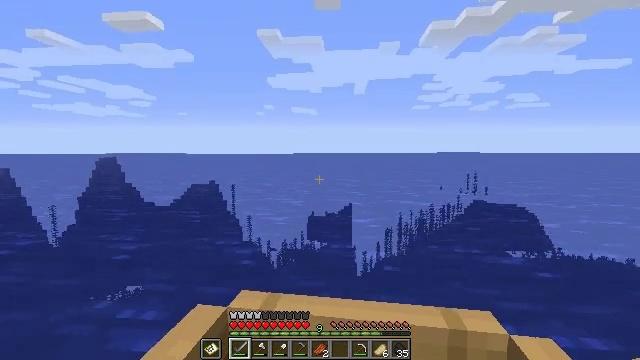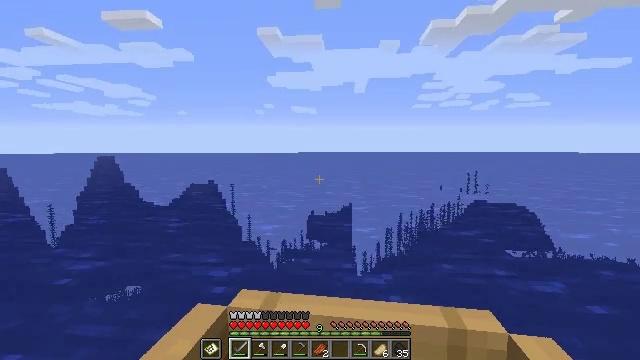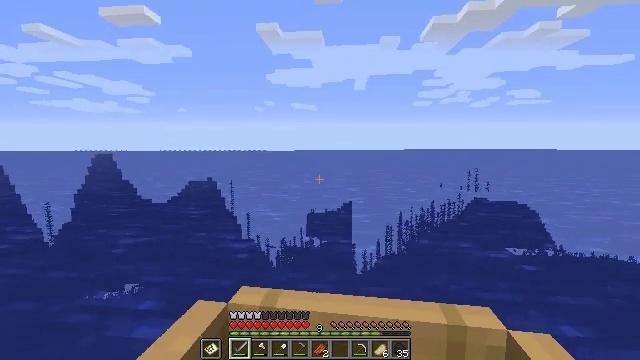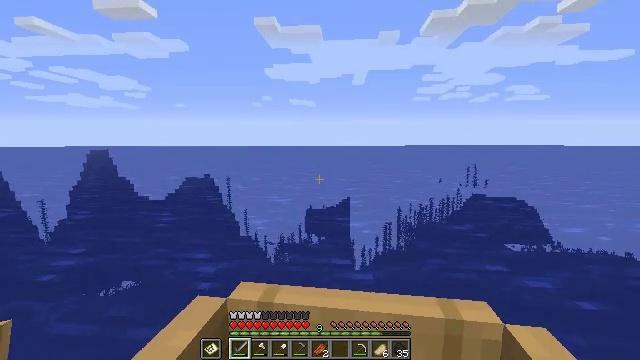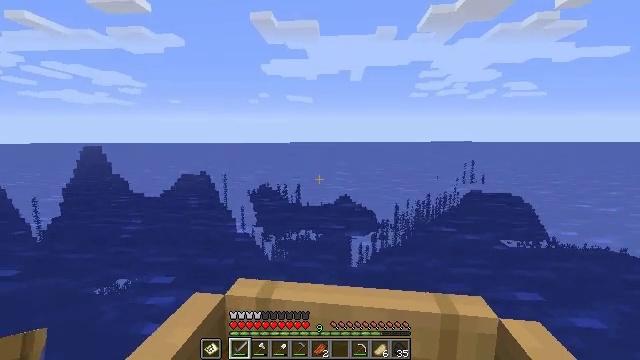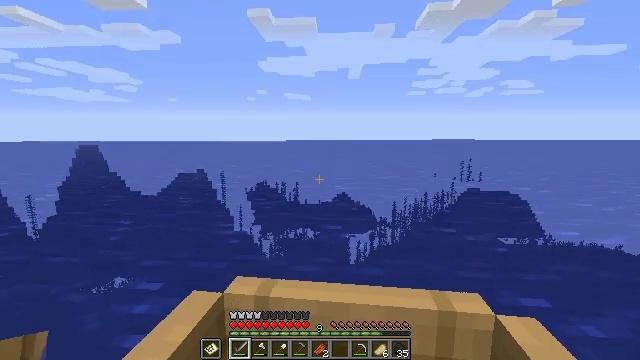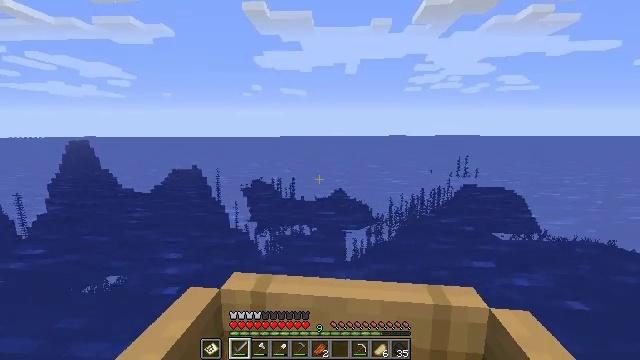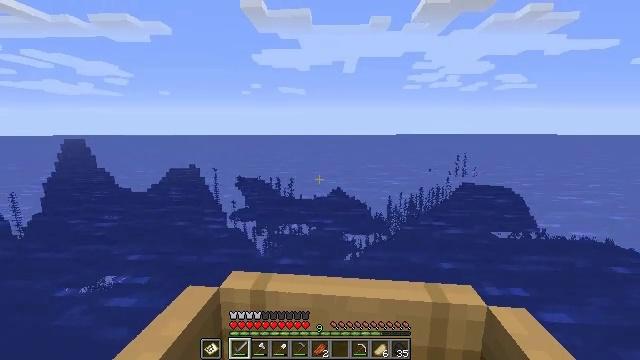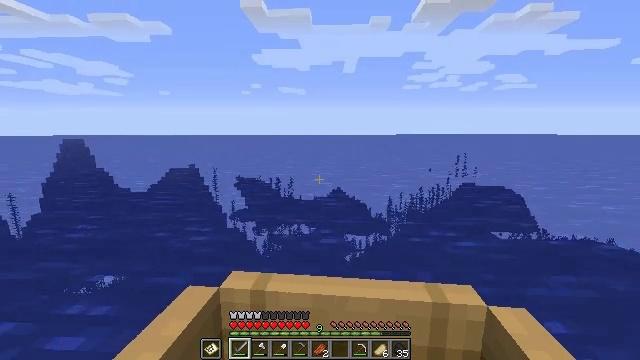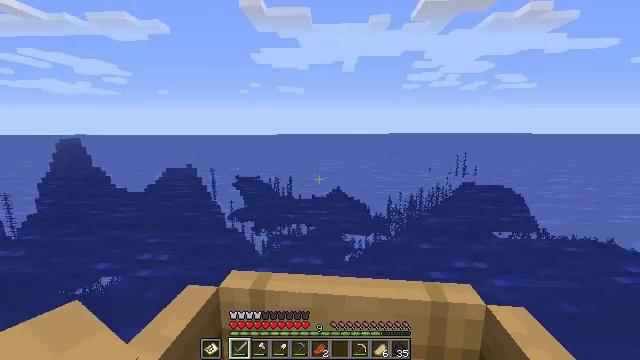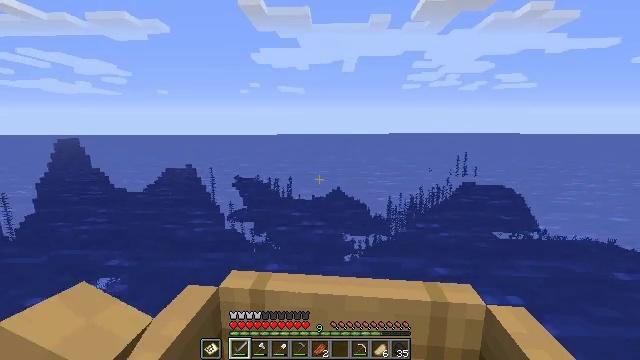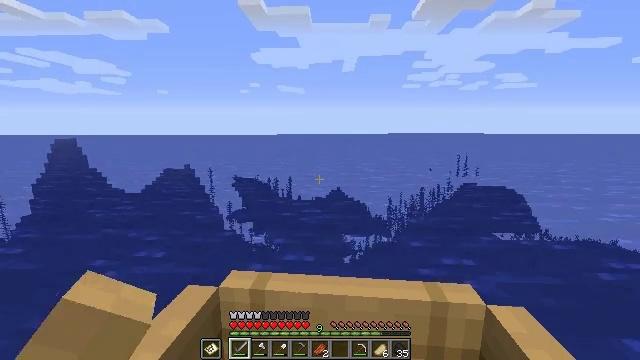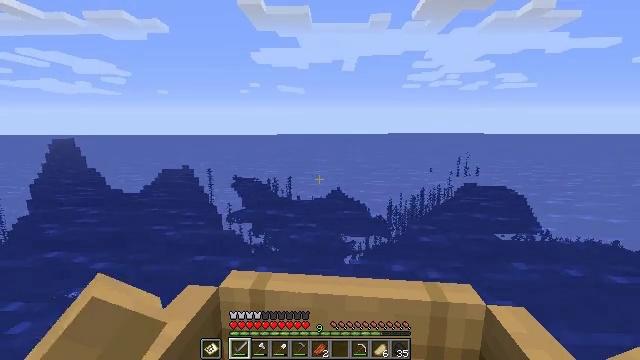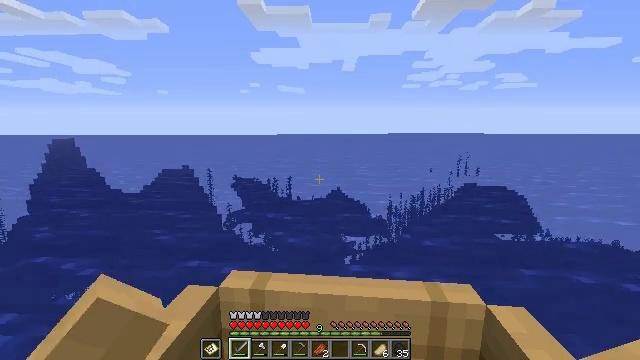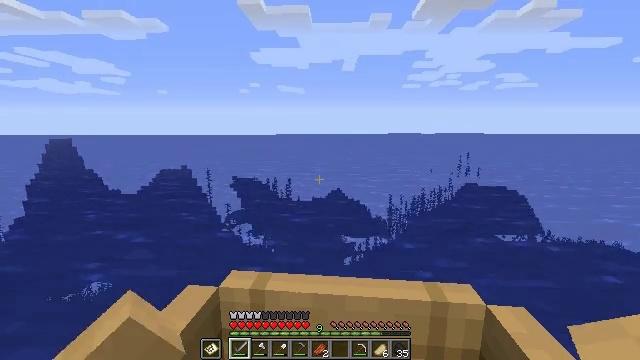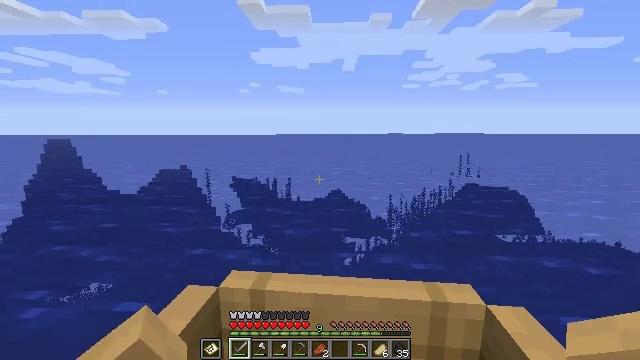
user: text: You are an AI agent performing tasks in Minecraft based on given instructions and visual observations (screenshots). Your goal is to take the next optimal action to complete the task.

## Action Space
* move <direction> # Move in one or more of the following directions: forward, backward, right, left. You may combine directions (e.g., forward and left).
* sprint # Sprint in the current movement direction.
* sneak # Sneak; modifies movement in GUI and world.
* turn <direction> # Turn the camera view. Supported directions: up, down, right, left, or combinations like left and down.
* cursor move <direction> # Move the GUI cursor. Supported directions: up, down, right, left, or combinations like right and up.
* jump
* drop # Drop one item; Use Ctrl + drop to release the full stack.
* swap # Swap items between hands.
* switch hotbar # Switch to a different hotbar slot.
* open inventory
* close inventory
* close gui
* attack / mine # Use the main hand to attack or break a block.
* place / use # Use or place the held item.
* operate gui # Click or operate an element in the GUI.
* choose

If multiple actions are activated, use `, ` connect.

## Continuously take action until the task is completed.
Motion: motion action
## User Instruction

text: Collect sand to make glass.
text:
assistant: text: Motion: move forward
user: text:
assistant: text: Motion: move forward
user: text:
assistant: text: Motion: move forward
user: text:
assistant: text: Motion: move forward
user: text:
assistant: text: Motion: move forward
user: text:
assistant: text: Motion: move forward
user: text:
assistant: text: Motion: move forward
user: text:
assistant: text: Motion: move forward
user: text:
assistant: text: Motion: move forward
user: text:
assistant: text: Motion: move forward
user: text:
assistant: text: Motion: move forward
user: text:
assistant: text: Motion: move forward
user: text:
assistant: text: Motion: move forward
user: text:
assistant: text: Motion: move forward
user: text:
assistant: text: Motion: move forward
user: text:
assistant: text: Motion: move forward
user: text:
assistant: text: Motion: move forward
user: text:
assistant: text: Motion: move forward
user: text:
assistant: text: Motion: move forward
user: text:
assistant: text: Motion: move forward
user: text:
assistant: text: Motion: move forward, turn down
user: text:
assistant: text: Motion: move forward
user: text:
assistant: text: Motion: move forward
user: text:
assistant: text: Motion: move forward
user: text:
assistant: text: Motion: move forward
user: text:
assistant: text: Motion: move forward
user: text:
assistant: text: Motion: move forward
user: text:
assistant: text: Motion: move forward
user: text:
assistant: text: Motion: move forward
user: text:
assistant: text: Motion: move forward